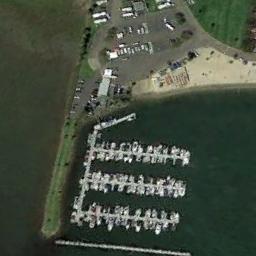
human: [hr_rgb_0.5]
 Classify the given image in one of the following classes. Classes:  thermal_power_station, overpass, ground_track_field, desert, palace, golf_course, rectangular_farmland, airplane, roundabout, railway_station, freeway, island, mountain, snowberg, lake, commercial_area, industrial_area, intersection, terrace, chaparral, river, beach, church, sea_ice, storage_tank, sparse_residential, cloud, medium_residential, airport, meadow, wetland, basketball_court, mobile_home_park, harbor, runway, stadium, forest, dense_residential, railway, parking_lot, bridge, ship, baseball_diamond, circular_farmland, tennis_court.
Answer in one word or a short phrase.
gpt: harbor